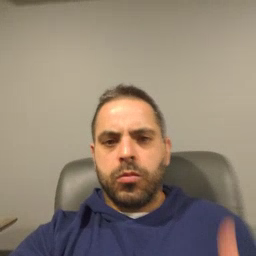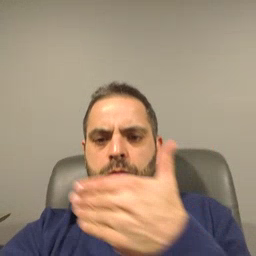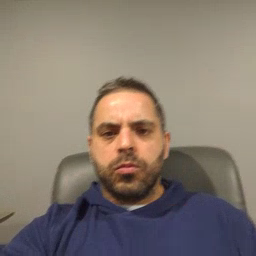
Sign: fish